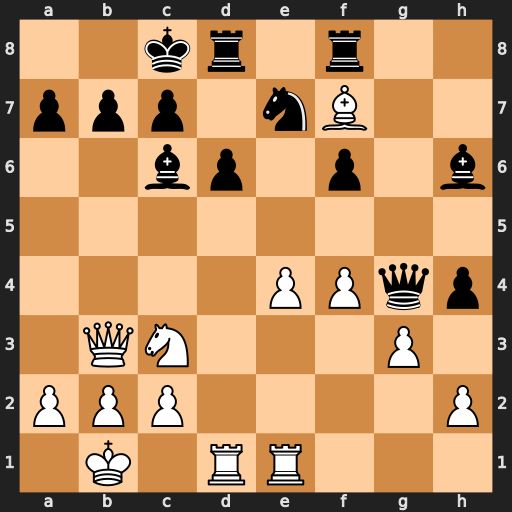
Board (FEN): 2kr1r2/ppp1nB2/2bp1p1b/8/4PPqp/1QN3P1/PPP4P/1K1RR3
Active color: w
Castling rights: -
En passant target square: -
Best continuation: Be6+ Bd7 Bxg4